Question: I am plotting a set of 15 samples clustered in three groups A, B, C, and the heatmap orders them such as C, A, B. (I have read this is due to that it plots on the right the cluster with the strongest similarity). I would like to order the clusters so the leaves of the cluster are seen as A, B, C (therefore reorganising the order of the cluster branches. Is there a function that can help me do this?
The code I have used:
'''
library(pheatmap)
pheatmap(mat, annotation_col = anno,
color = colorRampPalette(c("blue", "white", "red"))(50), show_rownames = F)
'''

(cluster_cols=FALSE would not cluster the samples at all, but that is not what I want)
I have also found on another forum this, but I am unsure how to change the function code and if it would work for me:
> clustering_callback callback function to modify the clustering. Is
called with two parameters: original hclust object and the matrix used
for clustering. Must return a hclust object.
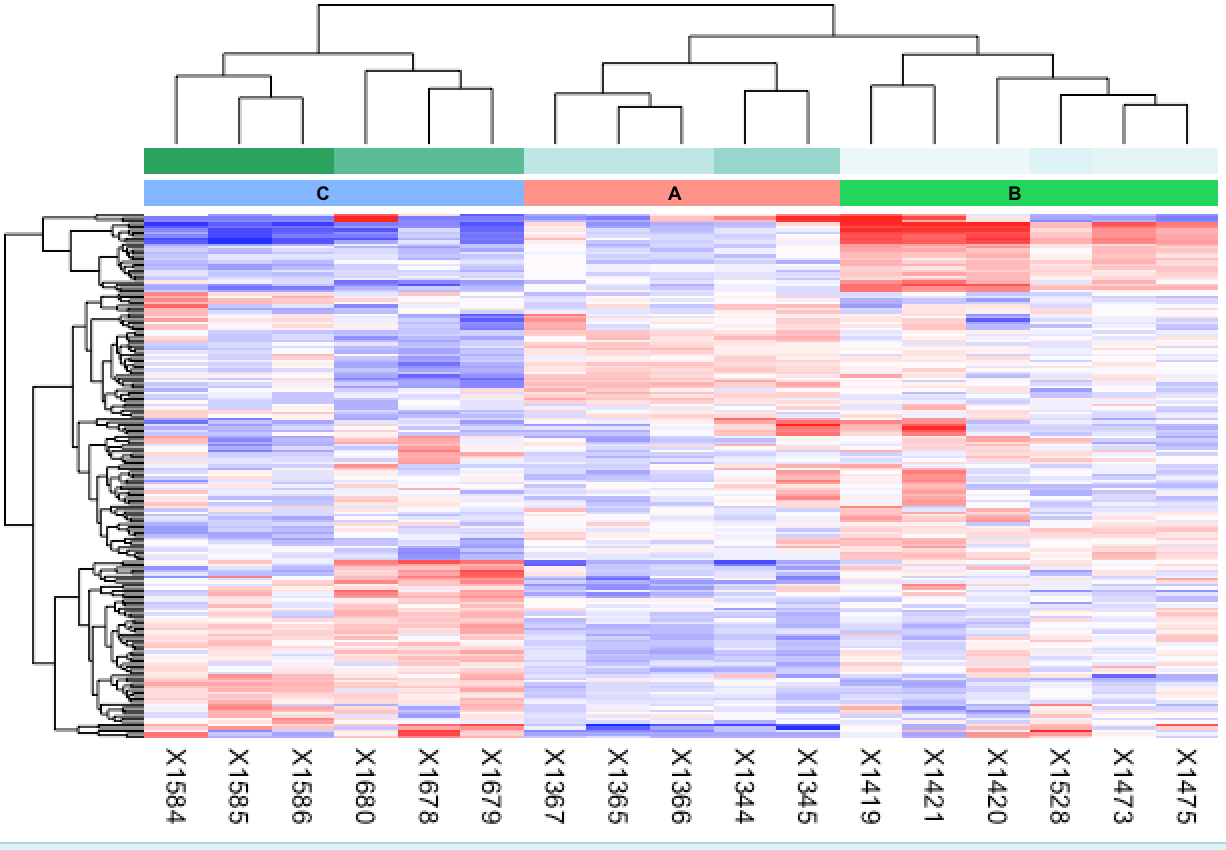
Answer: In this case, luckily clustering of the columns coincides with sample number order, (which is similar to dendrogram) so I added and solved the issue of re-clustering the columns (and avoided writing the callback function.
'''
pheatmap(mat,
annotation_col = anno,
fontsize_row = 2,
show_rownames = T,
cutree_rows = 3,
cluster_cols = FALSE)
'''